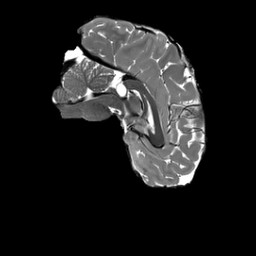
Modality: T2w
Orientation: sagittal
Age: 18
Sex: male
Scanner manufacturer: siemens
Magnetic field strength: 3 T
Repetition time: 3.2 s
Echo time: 0.566 s